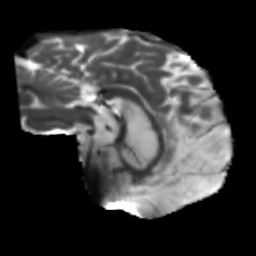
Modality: T2w
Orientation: sagittal
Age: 56
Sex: male
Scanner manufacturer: siemens
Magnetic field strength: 3 T
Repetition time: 5.47 s
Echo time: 0.0854 s